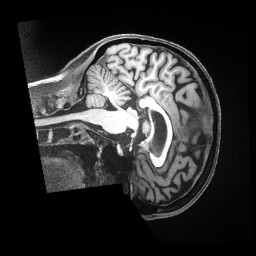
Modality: T1w
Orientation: sagittal
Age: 50
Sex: female
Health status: ill
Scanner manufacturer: siemens
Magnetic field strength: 3 T
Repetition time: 2.5 s
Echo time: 0.00181 s